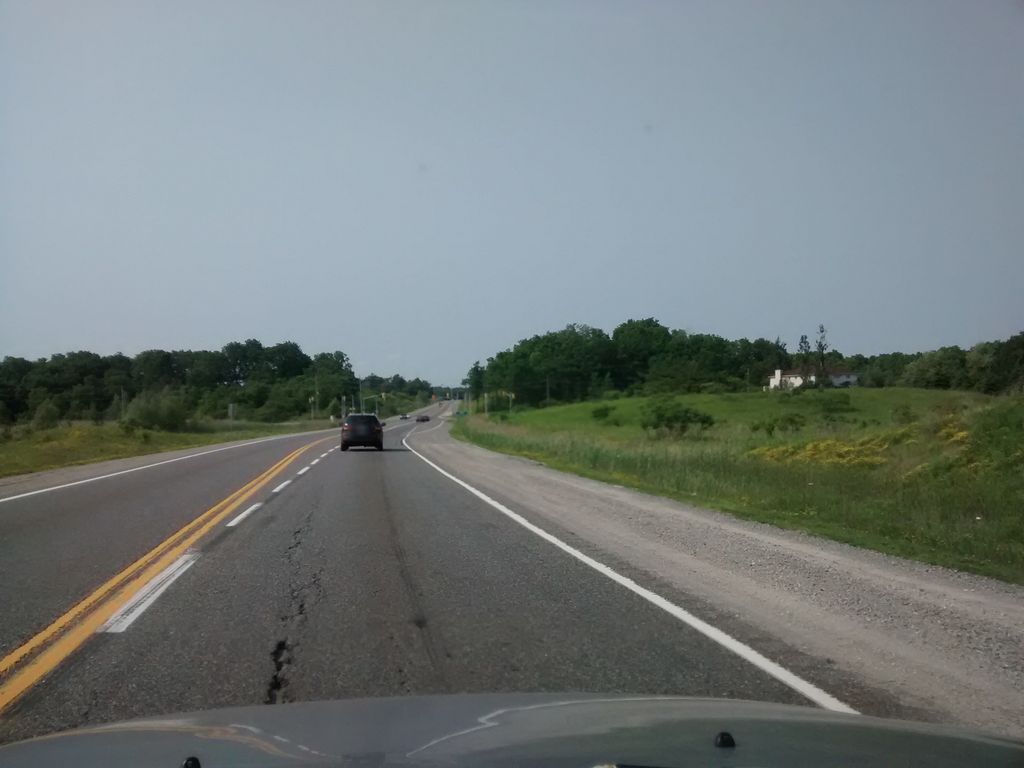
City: hamilton